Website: apple
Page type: review-order
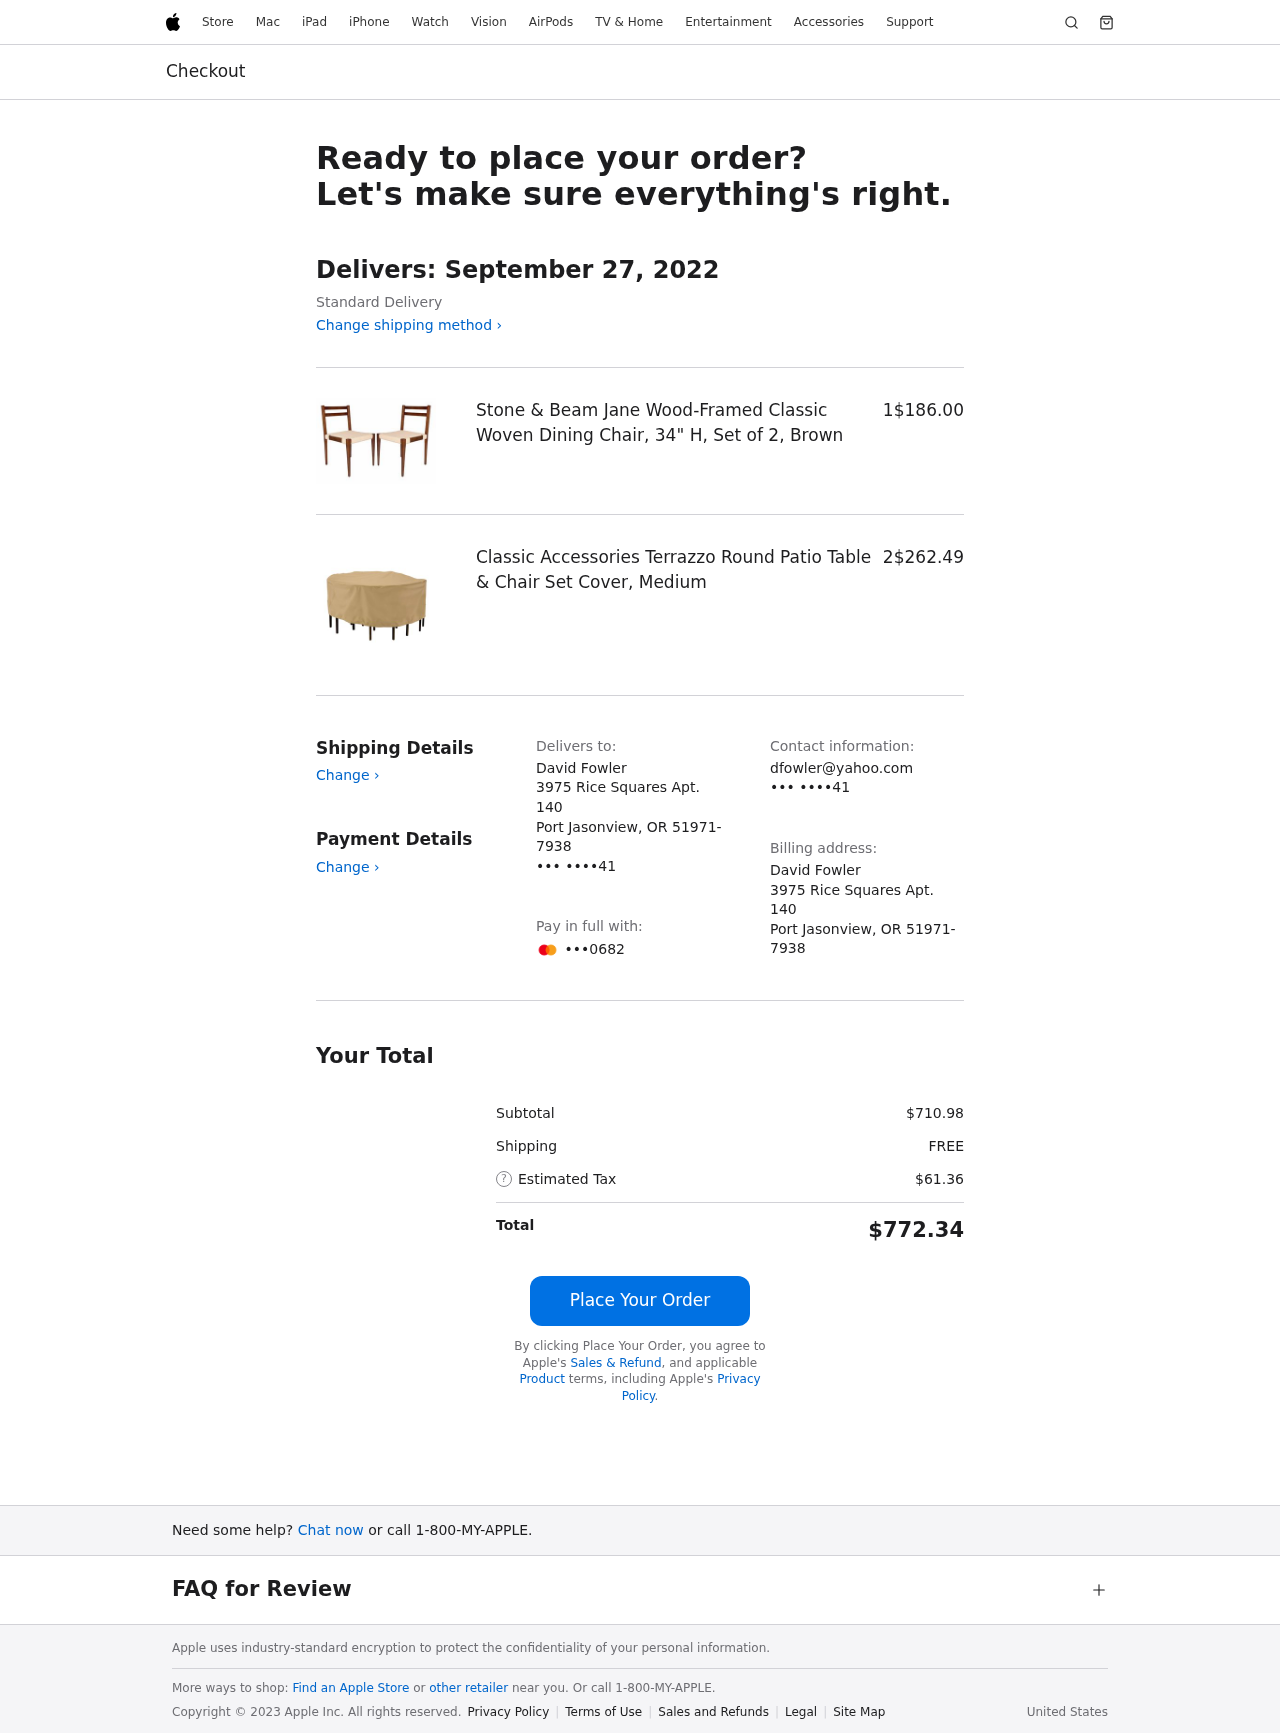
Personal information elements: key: PII_CARD_LAST4
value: •••0682
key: PII_CITY
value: Port Jasonview
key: PII_EMAIL
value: dfowler@yahoo.com
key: PII_FULLNAME
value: David Fowler
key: PII_PHONE
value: ••• ••••41
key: PII_POSTCODE_FULL
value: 51971-7938
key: PII_STATE_ABBR
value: OR
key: PII_STREET
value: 3975 Rice Squares Apt. 140
Product elements: key: PRODUCT1_NAME
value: Stone & Beam Jane Wood-Framed Classic Woven Dining Chair, 34" H, Set of 2, Brown
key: PRODUCT1_PRICE
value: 186
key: PRODUCT1_QUANTITY
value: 1
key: PRODUCT2_NAME
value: Classic Accessories Terrazzo Round Patio Table & Chair Set Cover, Medium
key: PRODUCT2_PRICE
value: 262.49
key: PRODUCT2_QUANTITY
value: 2
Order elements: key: ORDER_DELIVERY_DATE
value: September 27, 2022
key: ORDER_SUBTOTAL
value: $710.98
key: ORDER_SHIPPING_COST
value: FREE
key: ORDER_TAX
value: $61.36
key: ORDER_TOTAL
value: $772.34